Question: I am trying develop an android application for a device (device is not a tablet or phone, its a preconfigured android board running Android 4.1.1)and one of the activity need to display a customized dashboard of several types of information as shown below

The types of information shown here is preconfigured. Instead of developing all these from scratch, I am planning to install apps that has widgets (like weather and calendar) and include widgets in my Layout.
I refered to the below links
<URL>
<URL>
I completed most of my code.
'''
public class MainActivity extends Activity {
private AppWidgetManager mAppWidgetManager;
private AppWidgetHost mAppWidgetHost;
static final int APPWIDGET_HOST_ID = 2037;
private AppWidgetHostView widgets[] = new AppWidgetHostView[16];
@Override
public void onCreate(Bundle savedInstanceState) {
super.onCreate(savedInstanceState);
mAppWidgetManager = AppWidgetManager.getInstance(this);
mAppWidgetHost = new AppWidgetHost(this, APPWIDGET_HOST_ID);
setContentView(r.id.layout_main);
****here is where I am stuck??****
int [] ids = AppWidgetManager.getInstance(context).getAppWidgetIds(name);
mAppWidgetHost.startListening();
}
'''
But the place where I am stuck is, how do I specify widget manager to get the specific widget I want. Let us say I am interested in the widget
Please advice.
---
I added the below code
'''
mAppWidgetManager = AppWidgetManager.getInstance(this);
mAppWidgetHost = new AppWidgetHost(this, APPWIDGET_HOST_ID);
int appWidgetId = mAppWidgetHost.allocateAppWidgetId();
ComponentName name = new ComponentName("com.android.deskclock","com.android.alarmclock.AnalogAppWidgetProvider");
int [] ids = mAppWidgetManager.getAppWidgetIds(name);
if(ids != null && ids.length>0){
System.err.println("Number of widget ids :"+ids.length);
AppWidgetProviderInfo appWidgetInfo = mAppWidgetManager.getAppWidgetInfo(ids[0]);
appWidgetId = ids[0];
LinearLayout parent= (LinearLayout) findViewById(R.id.generalDashboardLayout);
parent.addView(mAppWidgetHost.createView(this, appWidgetId, appWidgetInfo));
}else{
System.err.println("Ids is null");
}
'''
It always prints "Ids is null" It is not finding the widget to add to my view
Please help
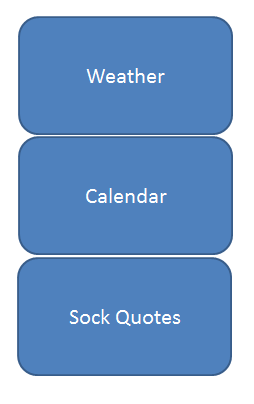
Answer: Finally I solved the issue by using the below code
'''
mAppWidgetManager = AppWidgetManager.getInstance(this);
mAppWidgetHost = new AppWidgetHost(this, APPWIDGET_HOST_ID);
int appWidgetId = mAppWidgetHost.allocateAppWidgetId();
ComponentName name = new ComponentName("com.android.deskclock","com.android.alarmclock.AnalogAppWidgetProvider");
int [] ids = mAppWidgetManager.getAppWidgetIds(name);
if(ids != null && ids.length>0){
System.err.println("Number of widget ids :"+ids.length);
AppWidgetProviderInfo appWidgetInfo = mAppWidgetManager.getAppWidgetInfo(ids[0]);
appWidgetId = ids[0];
LinearLayout parent= (LinearLayout) findViewById(R.id.generalDashboardLayout);
parent.addView(mAppWidgetHost.createView(this, appWidgetId, appWidgetInfo));
}else{
System.err.println("Ids is null");
}
'''